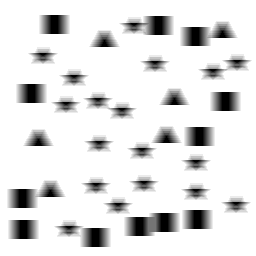
Squares: 12
Triangles: 6
Stars: 18
Total shapes: 36